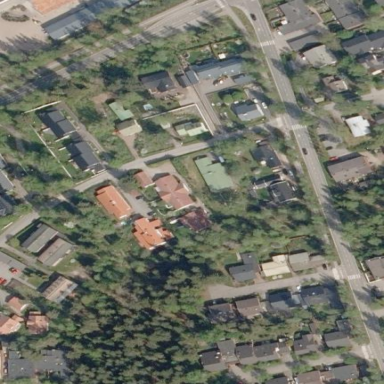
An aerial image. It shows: Urban residential area.